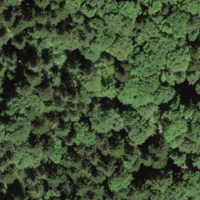
EUNIS habitat code: 44
Species observed at this site:
Ajuga reptans